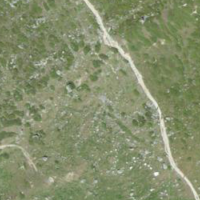
EUNIS habitat code: 26
Species observed at this site:
Hesperia comma
Sempervivum montanum